Aerial crown-view tile of a tropical tree (Barro Colorado Island, Panama), acquired 20241216:
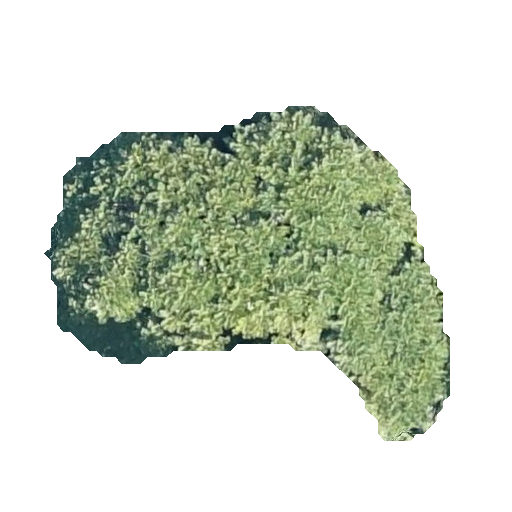
Species: Jacaranda copaia
GBIF accepted scientific name: Jacaranda copaia
Crown area: 124.246 m²